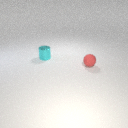
small red rubber sphere in front of small cyan metal cylinder